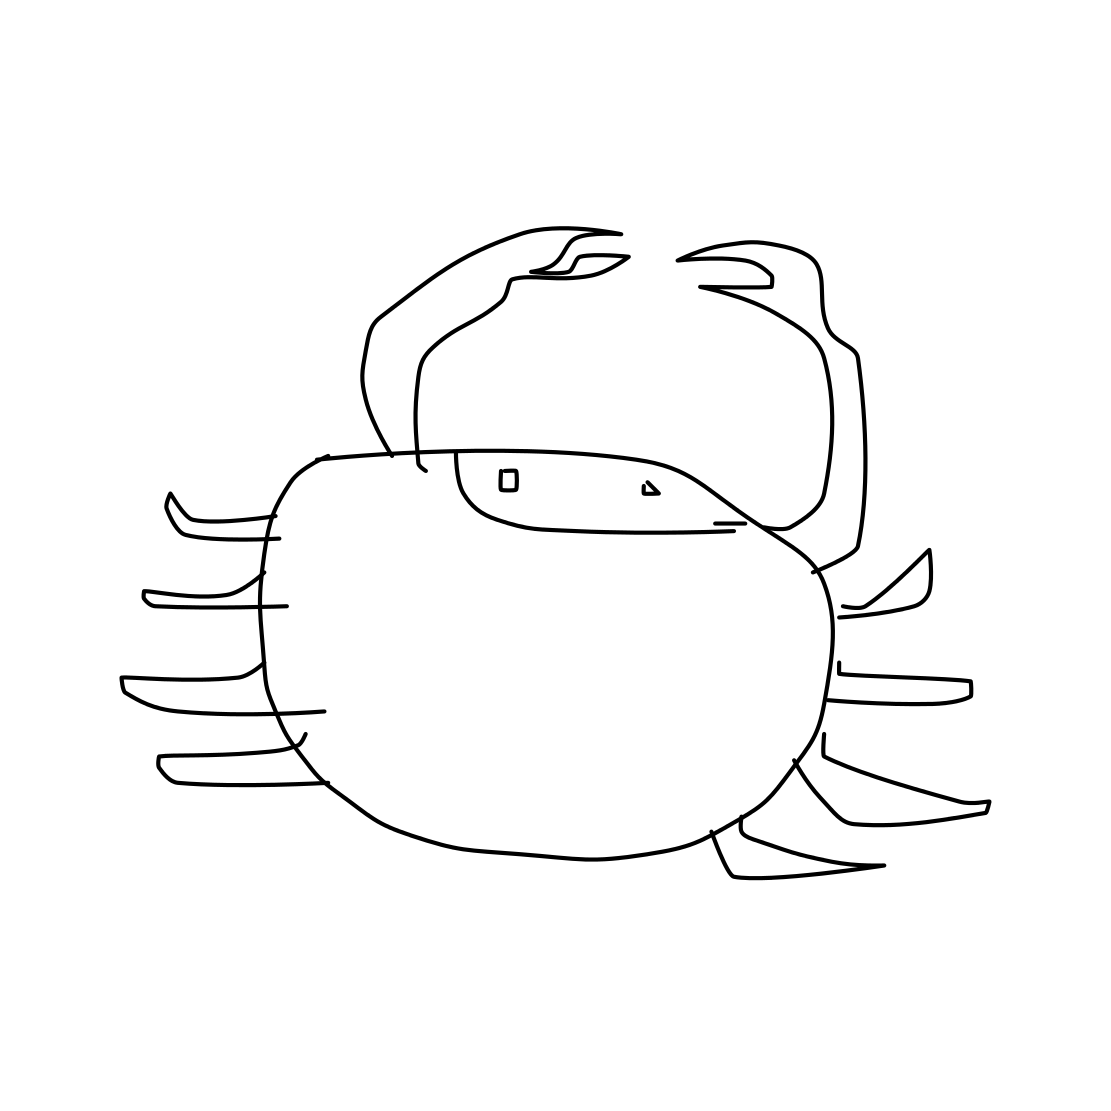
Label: crab